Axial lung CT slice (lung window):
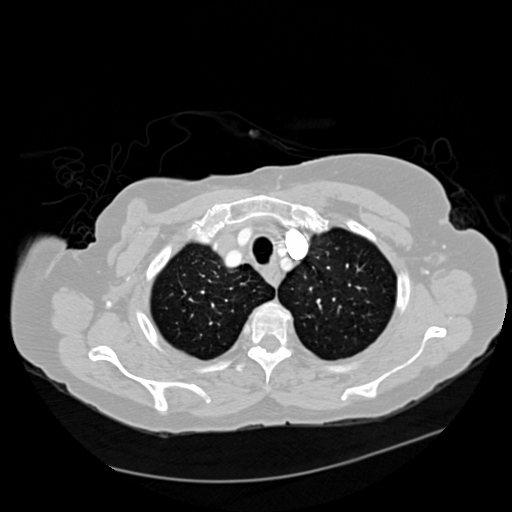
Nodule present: no